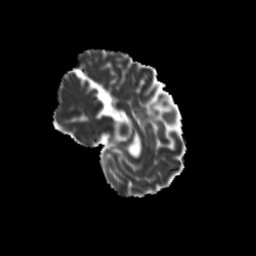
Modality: MD
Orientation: sagittal
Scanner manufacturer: siemens
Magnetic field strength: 3 T
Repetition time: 9.2 s
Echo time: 0.084 s